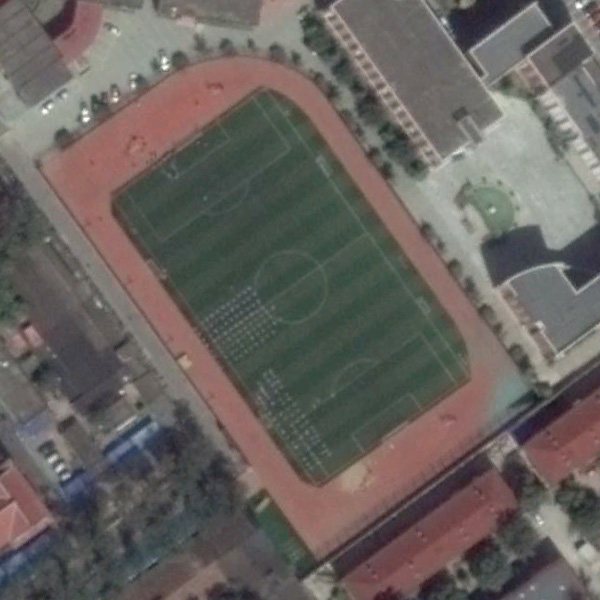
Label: Playground